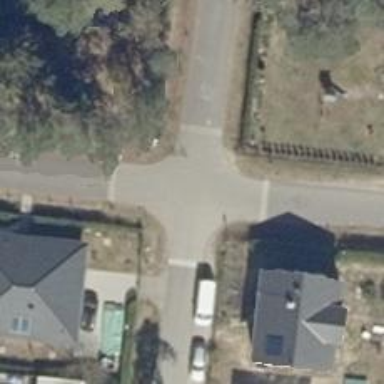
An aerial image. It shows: Residential road.